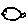
Label: fish